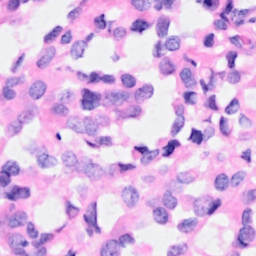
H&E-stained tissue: Breast